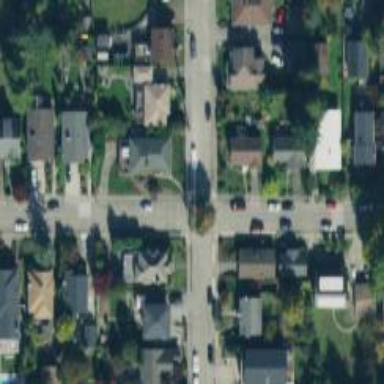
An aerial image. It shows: Residential road with separate sidewalk.